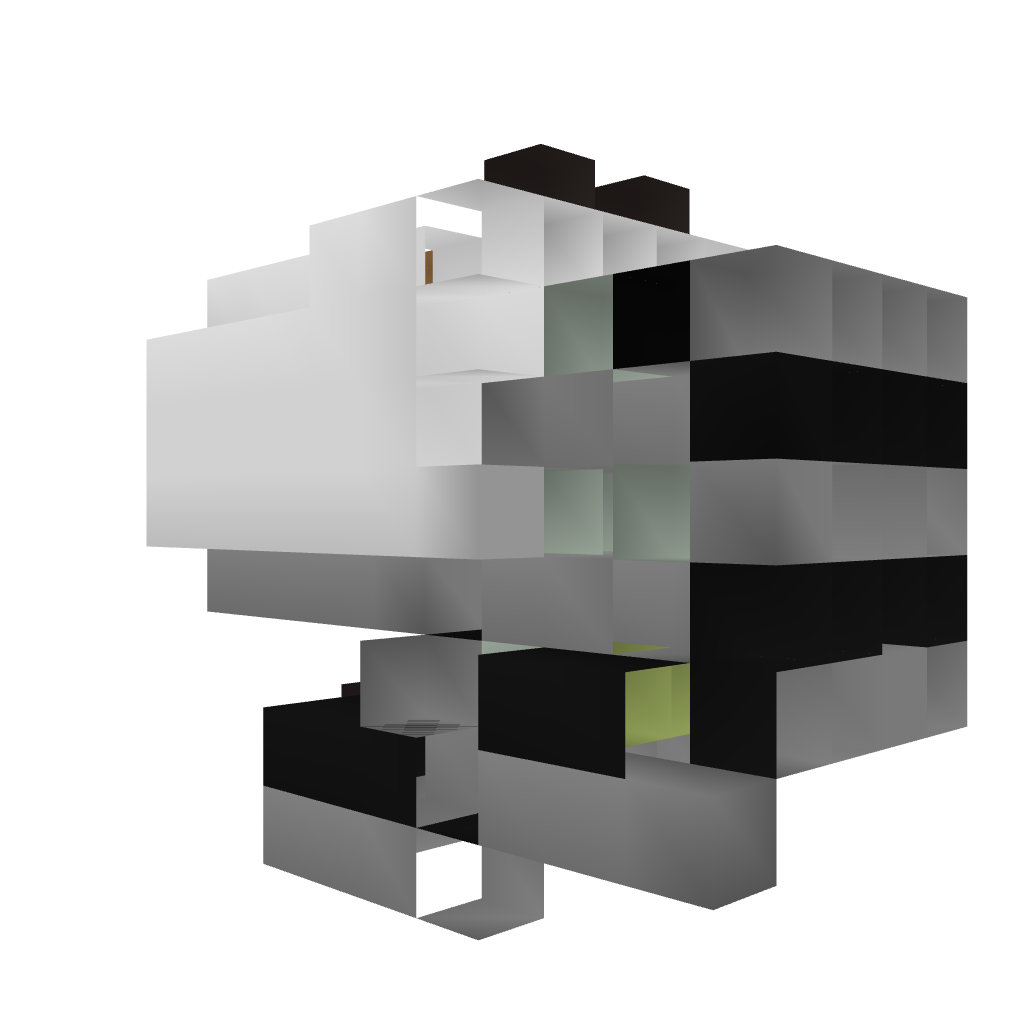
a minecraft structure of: Compact Vending Machine